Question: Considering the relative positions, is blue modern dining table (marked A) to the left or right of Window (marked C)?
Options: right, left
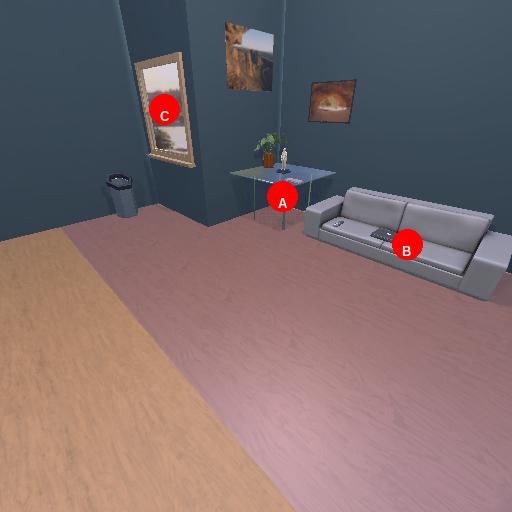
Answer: right